Interaction volume radius: 10 \u00c5
Interaction volume height: 15 \u00c5
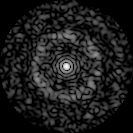
Disorder parameter: 0.7579